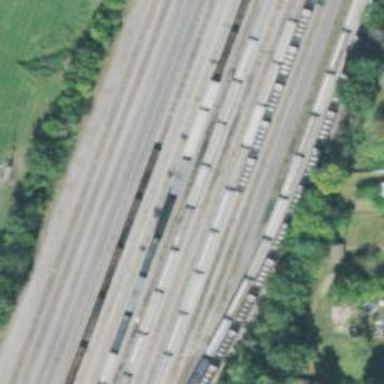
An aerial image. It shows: Railway yard used for servicing trains.